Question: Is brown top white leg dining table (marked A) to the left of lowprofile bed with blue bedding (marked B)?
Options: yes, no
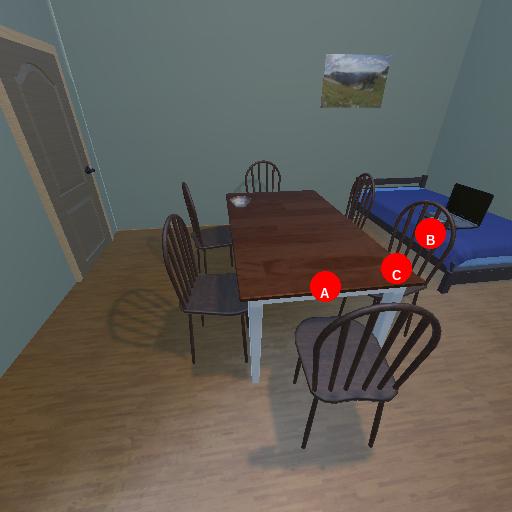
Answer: yes